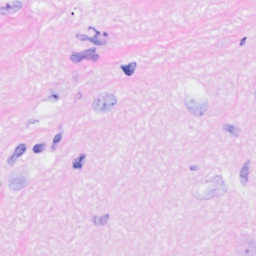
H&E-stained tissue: Breast